Question: The 'UIPickerView' that appears in Safari has a check mark beside the current choice. Is there a built-in way to get this, or do I have to program it up myself? If I do have to create it, can anyone point me to some code to do this? Thanks
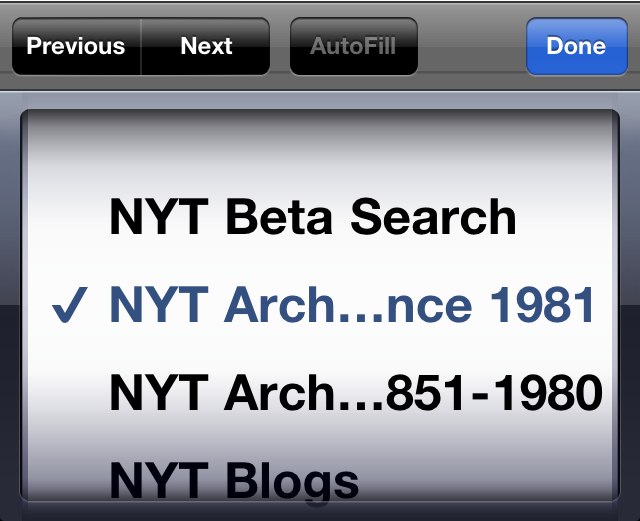
Answer: You need to implement <URL> from the UIPickerViewDelegate.
You have to create a view, that contains a UIButton with the checkmark image, and return it from '-pickerView:viewForRow:forComponent:reusingView:'